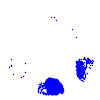
Particle: kaon